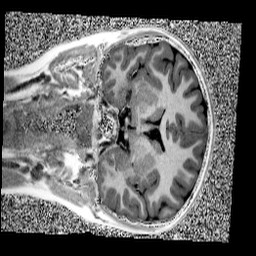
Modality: UNIT1
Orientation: coronal
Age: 12
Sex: male
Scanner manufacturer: siemens
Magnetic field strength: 3 T
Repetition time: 4 s
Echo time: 0.00299 s